Field crop: maize
Growth stage: 2
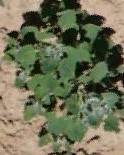
Species: chenopodium